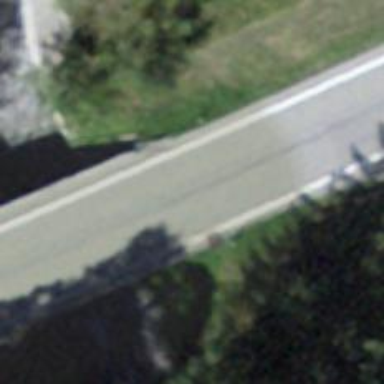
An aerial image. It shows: Tertiary road with asphalt surface that goes over bridge.